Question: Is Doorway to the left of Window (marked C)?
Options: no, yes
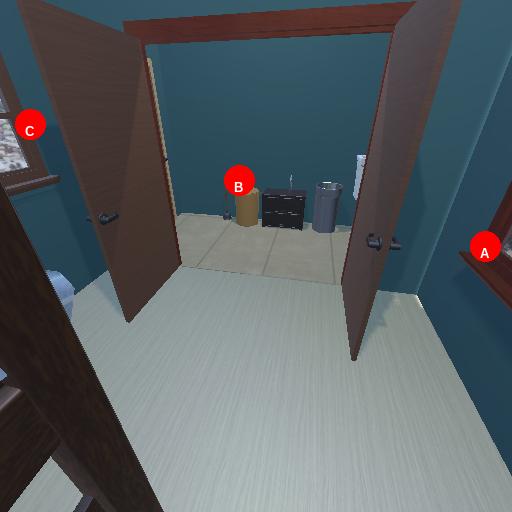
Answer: no